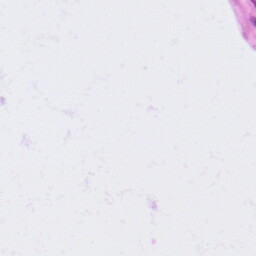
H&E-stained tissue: Lung